Field crop: maize
Growth stage: 2
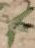
Species: atriplex